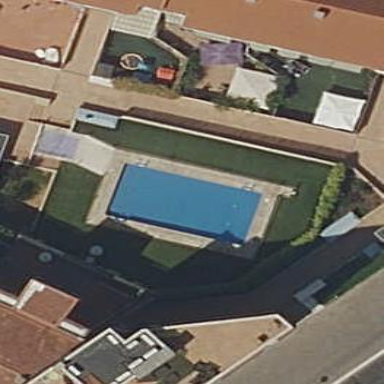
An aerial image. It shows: Swimming pool located in leisure land.